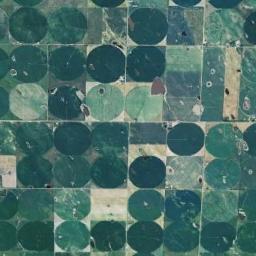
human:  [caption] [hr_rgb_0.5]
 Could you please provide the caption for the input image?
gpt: There are some green circle farmland and square farmland .

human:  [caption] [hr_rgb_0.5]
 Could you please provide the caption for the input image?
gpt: Round fields are not the same color .

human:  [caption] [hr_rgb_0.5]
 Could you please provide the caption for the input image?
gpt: Many dense, Dark green, Light green mixed neatly arranged circular farmland, .

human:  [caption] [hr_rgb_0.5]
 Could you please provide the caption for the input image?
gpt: Many green circular farmlands are neatly arranged on the ground and some rectangular farmlands beside .

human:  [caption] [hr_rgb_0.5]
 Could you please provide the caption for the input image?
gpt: There are dozens of green circular farmlands of the same size arranged neatly .